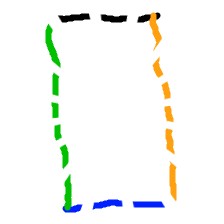
Shape: rectangle